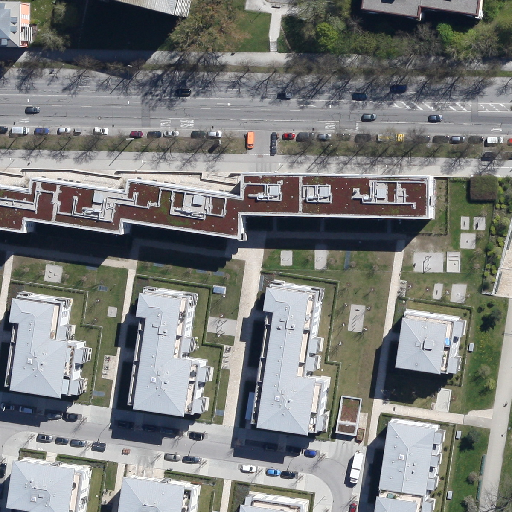
Referring expression: road marking